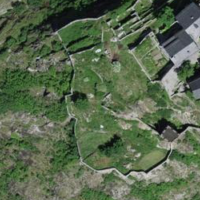
EUNIS habitat code: 50
Species observed at this site:
Pieris mannii
Macroglossum stellatarum
Opuntia humifusa
Prunus spinosa
Lamium amplexicaule
Ptyonoprogne rupestris